Interaction volume radius: 5 \u00c5
Interaction volume height: 25 \u00c5
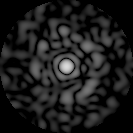
Disorder parameter: 0.8732